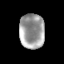
Tissue: skin
Cell type: Epithelial cells
Senescence score: 0.9236
Nuclear area (px): 861
Mean DAPI intensity: 158.419